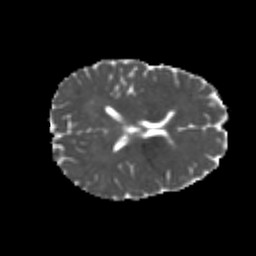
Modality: MD
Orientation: axial
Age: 24
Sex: female
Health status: healthy
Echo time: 0.074 s